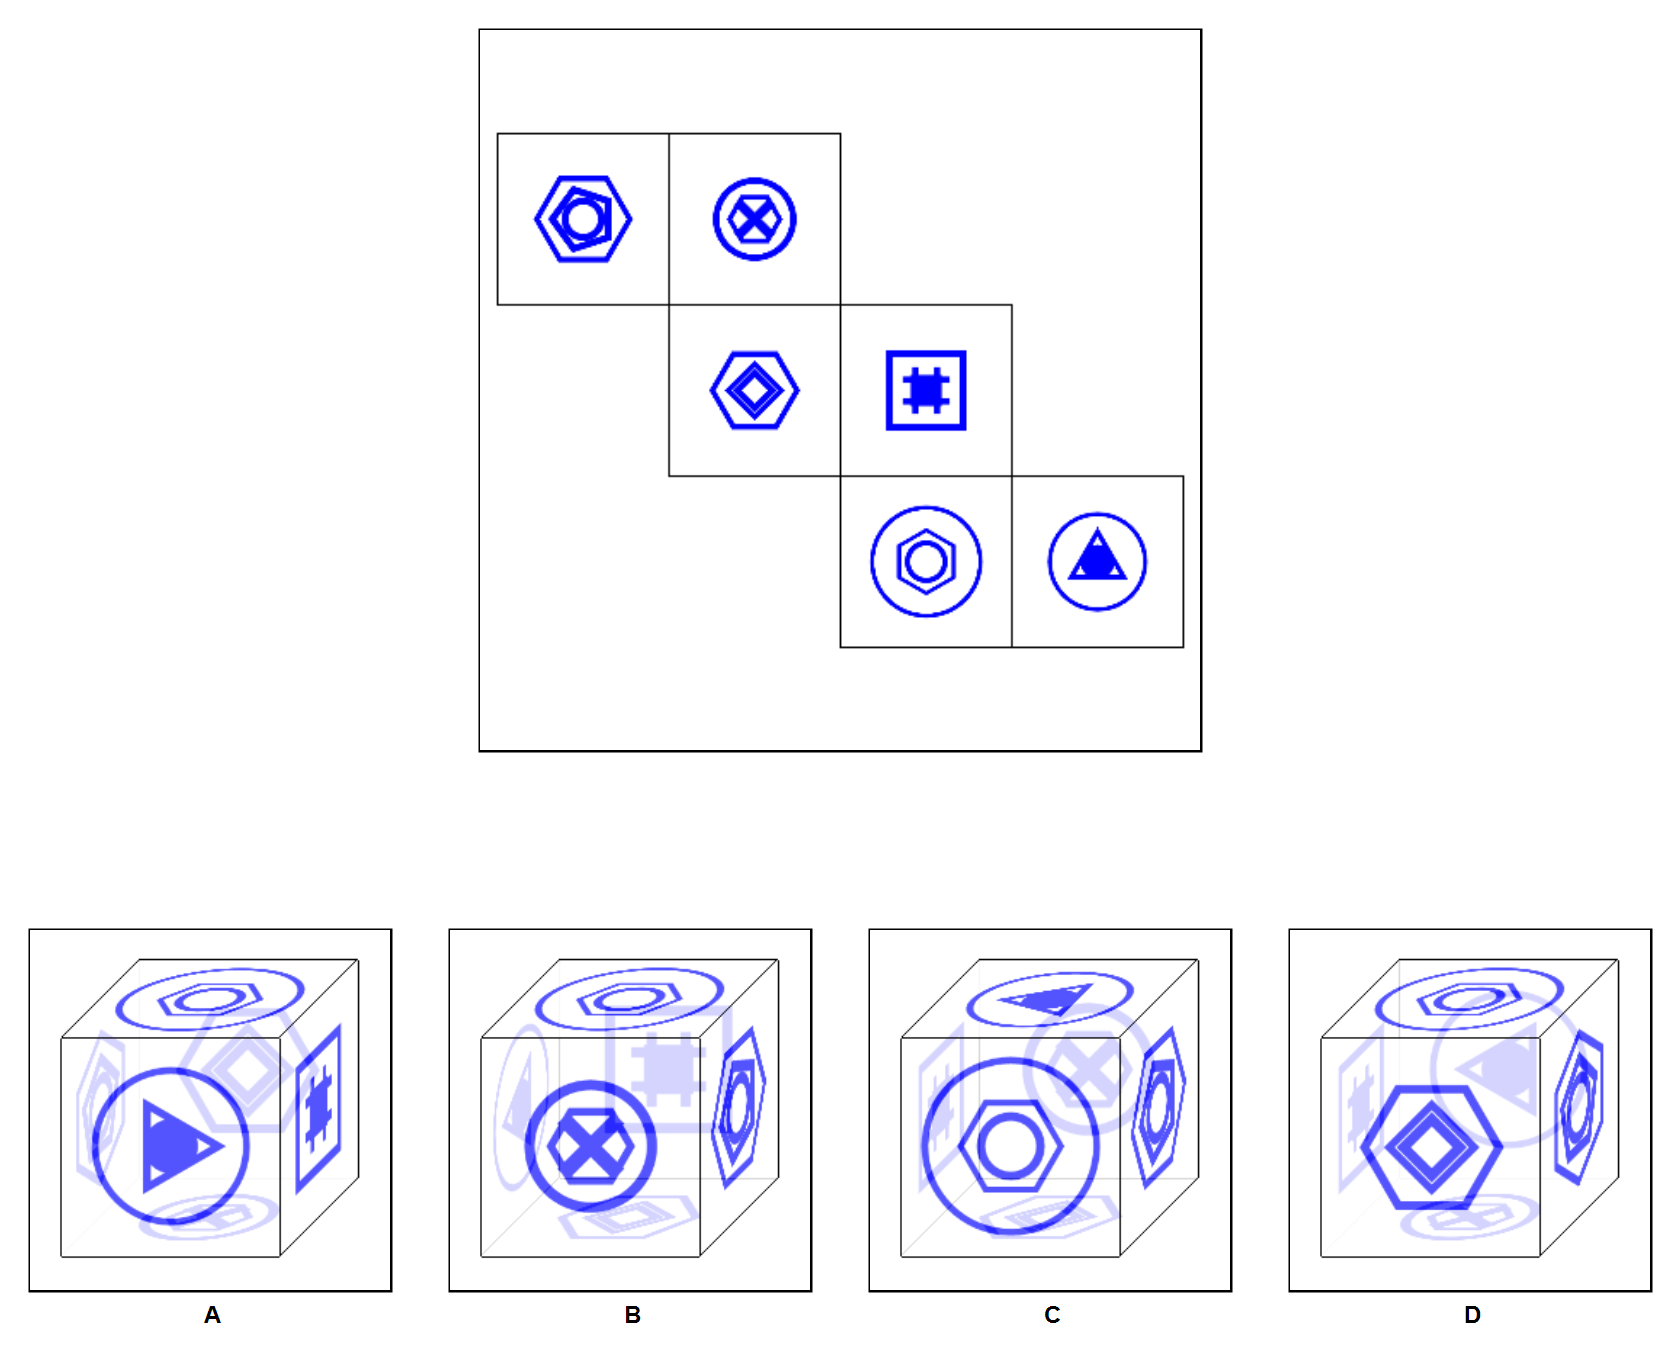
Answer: B